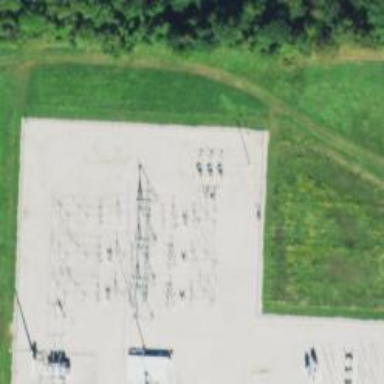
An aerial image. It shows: Switch for power supply.